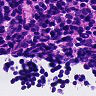
Metastatic tissue present: no